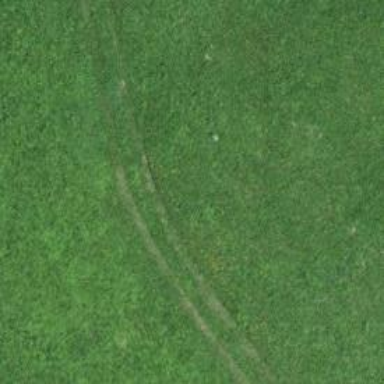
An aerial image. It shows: Path.